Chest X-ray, PA view. Patient: 42 years old, sex M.
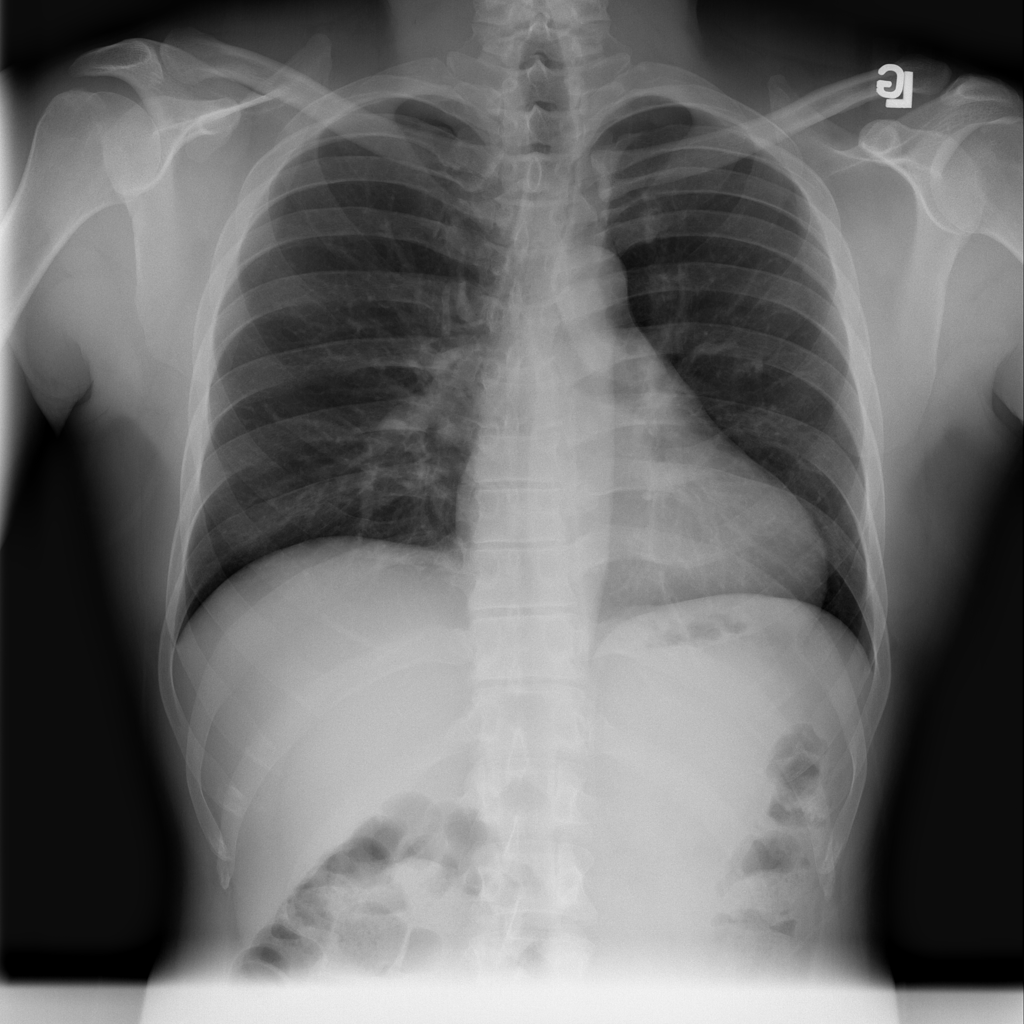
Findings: No Finding